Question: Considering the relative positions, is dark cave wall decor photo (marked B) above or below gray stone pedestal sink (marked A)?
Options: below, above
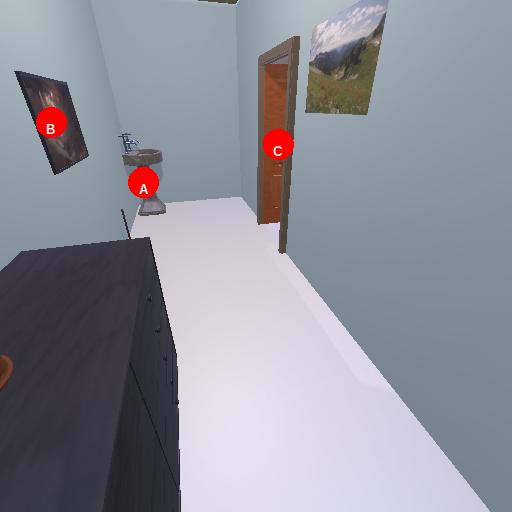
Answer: below